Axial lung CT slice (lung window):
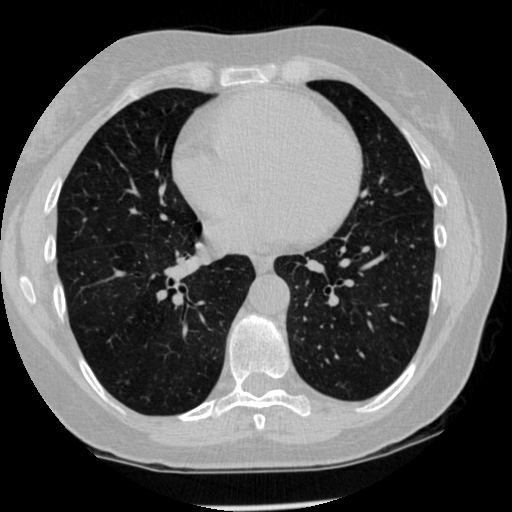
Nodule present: no